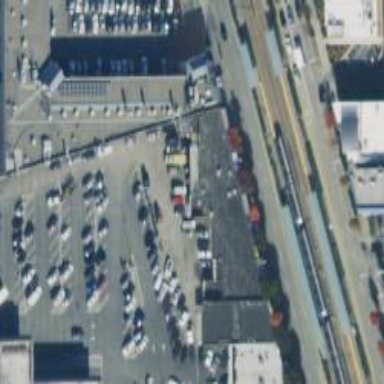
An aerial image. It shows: Grocery shop.